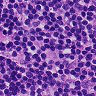
Metastatic tissue present: no